Question: So I have a DB (Tree) that looks like this:

So when I delete a questions I want to delete the whole tree linked to that questions but I don't know how to do this :(. Do you have any ideas?
I have this query but it deletes only the question and the questions linked to that question but it stops there.
'''
DELETE FROM support_faq WHERE id=".$id_intrebare." OR parinte=".$id_intrebare
'''
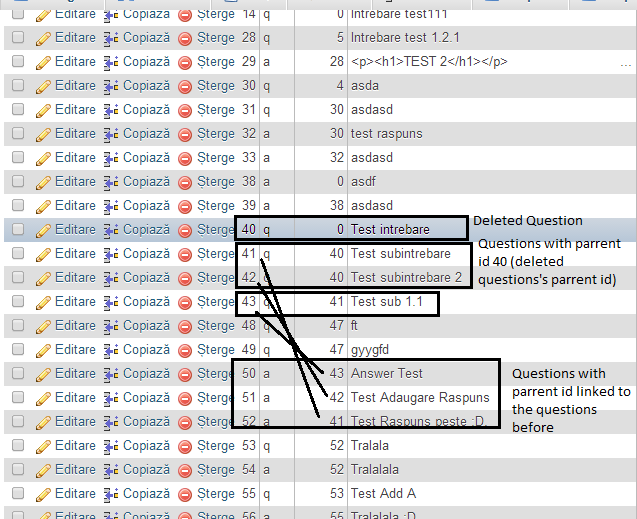
Answer: Add a with option
for example
> ALTER TABLE ChildTable ADD FOREIGN KEY (columnName_c) REFERENCES
ParentTable(columnName_p) ON DELETE CASCADE;